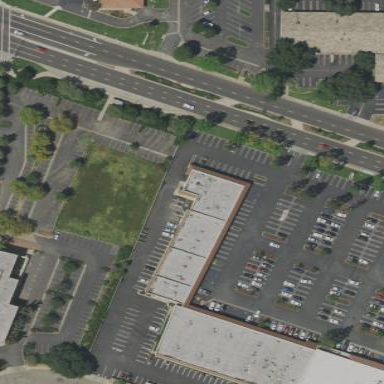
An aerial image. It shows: Retail building.